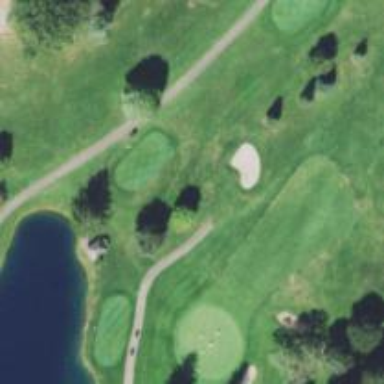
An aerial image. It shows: Golf course surrounded by greenery.